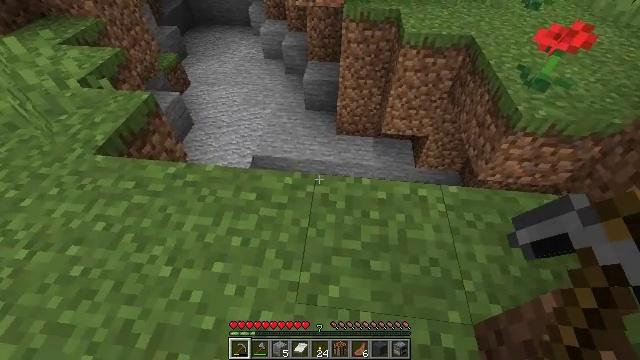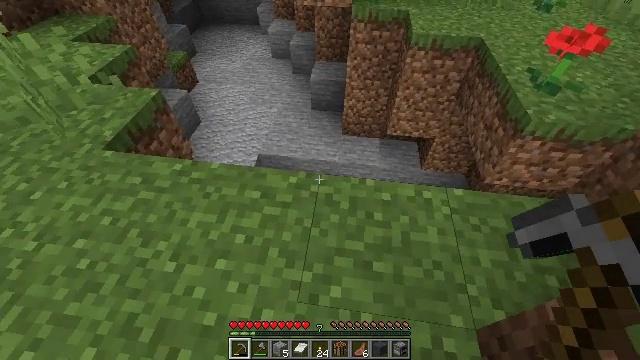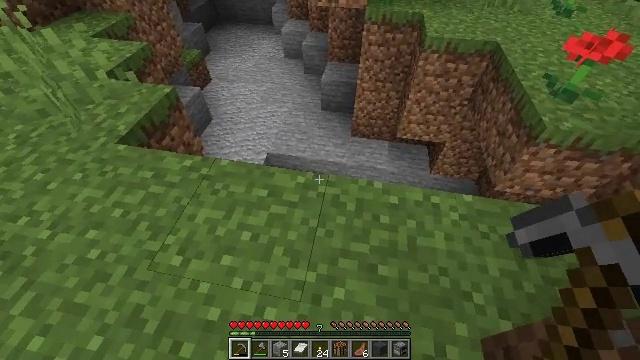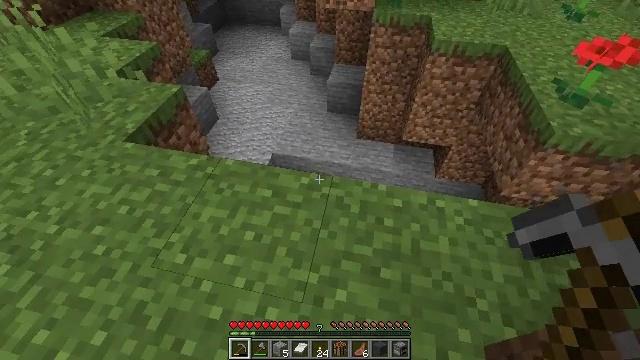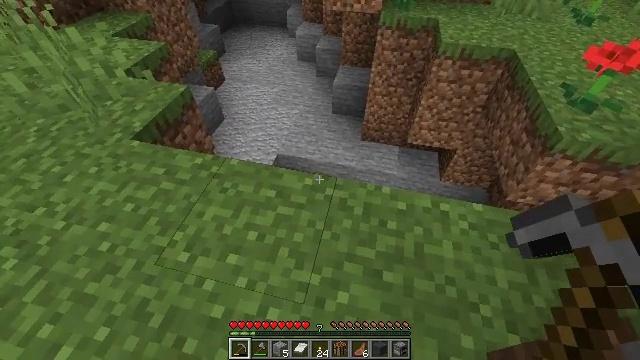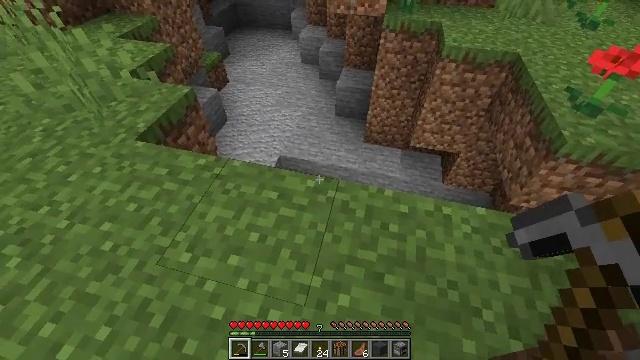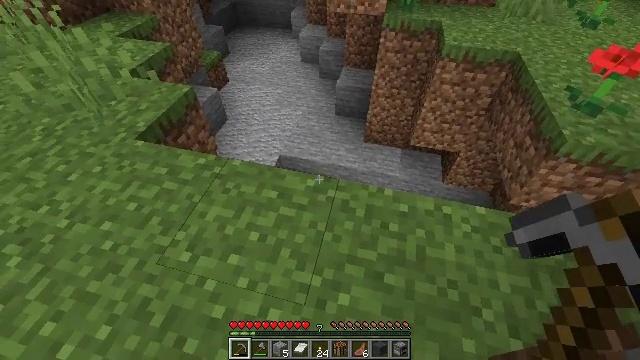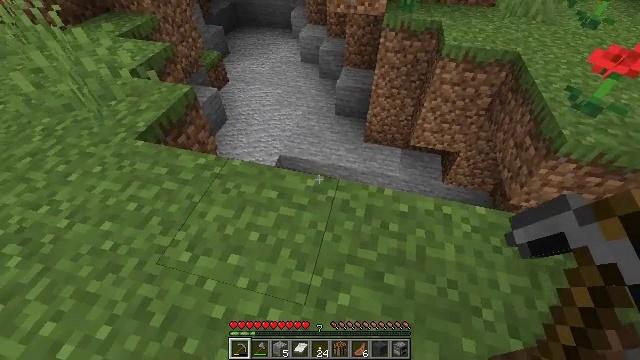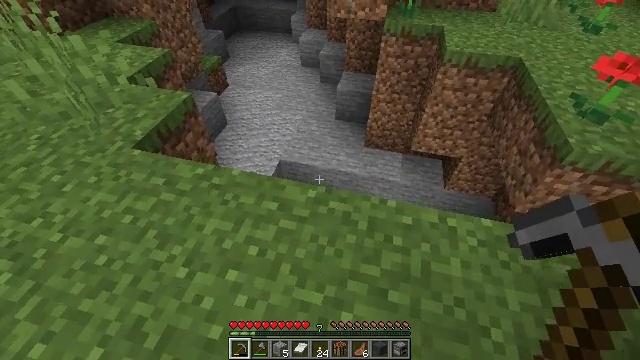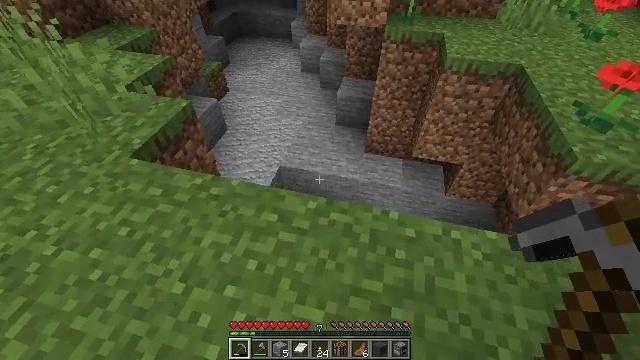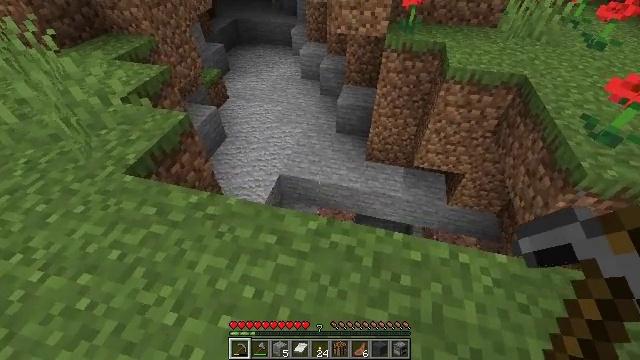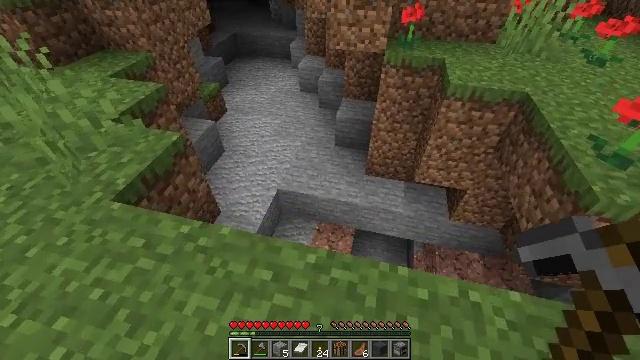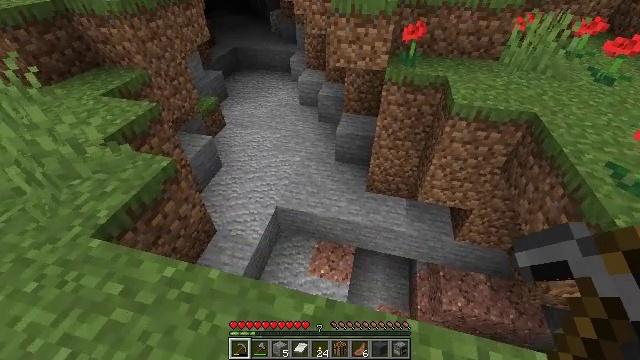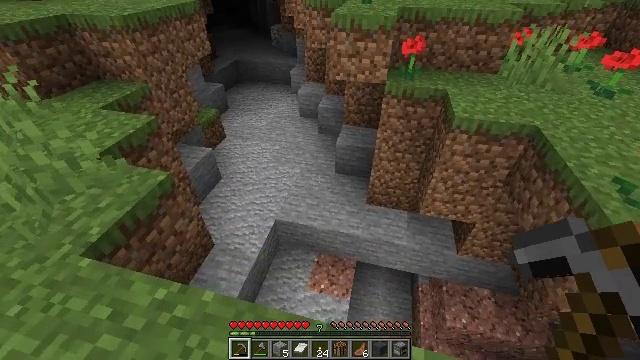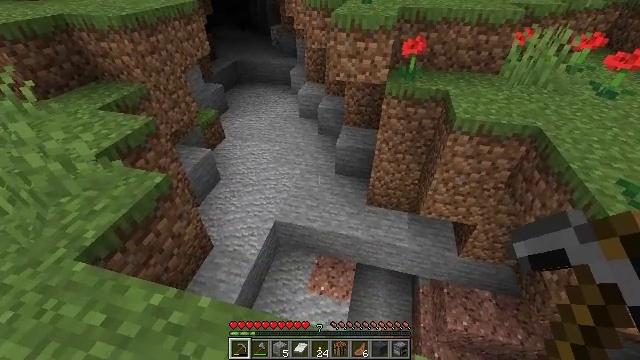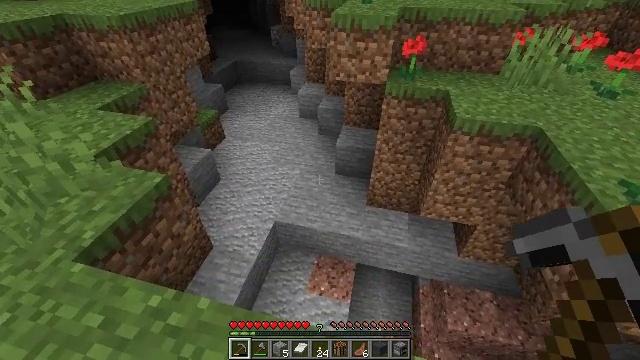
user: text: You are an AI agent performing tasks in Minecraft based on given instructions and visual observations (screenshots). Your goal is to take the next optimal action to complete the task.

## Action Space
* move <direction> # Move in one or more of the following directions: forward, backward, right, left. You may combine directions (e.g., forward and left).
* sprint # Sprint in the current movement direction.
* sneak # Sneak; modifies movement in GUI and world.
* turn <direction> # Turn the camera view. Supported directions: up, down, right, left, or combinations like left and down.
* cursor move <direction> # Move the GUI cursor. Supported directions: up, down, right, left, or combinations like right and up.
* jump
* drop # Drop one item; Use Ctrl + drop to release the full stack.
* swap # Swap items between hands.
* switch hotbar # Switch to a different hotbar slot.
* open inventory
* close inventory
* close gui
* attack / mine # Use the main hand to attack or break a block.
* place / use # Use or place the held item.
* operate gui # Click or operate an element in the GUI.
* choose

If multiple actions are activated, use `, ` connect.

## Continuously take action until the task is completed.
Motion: motion action
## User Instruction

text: Mine the pumpkin from the ground.
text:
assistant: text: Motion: turn left
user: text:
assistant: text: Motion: turn left
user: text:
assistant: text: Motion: turn left
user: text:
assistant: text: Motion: turn left
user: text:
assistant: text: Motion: no_op
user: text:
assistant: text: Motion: no_op
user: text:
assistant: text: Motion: no_op
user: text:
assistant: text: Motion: move forward
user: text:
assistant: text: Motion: move forward
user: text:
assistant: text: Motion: move forward, turn up
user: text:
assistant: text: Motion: move forward, turn up
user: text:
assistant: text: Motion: turn up
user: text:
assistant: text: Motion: turn up
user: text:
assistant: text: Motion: no_op
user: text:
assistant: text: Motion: no_op
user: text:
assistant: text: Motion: no_op
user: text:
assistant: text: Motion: no_op
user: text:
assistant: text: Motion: no_op
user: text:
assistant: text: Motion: no_op
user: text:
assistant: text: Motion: no_op
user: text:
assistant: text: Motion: no_op
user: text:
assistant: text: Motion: turn up
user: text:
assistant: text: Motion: turn left and up
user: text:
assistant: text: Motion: turn left and up
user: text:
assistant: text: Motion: turn left and up
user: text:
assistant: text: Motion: turn left and up
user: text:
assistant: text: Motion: turn left and up
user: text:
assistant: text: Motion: turn up
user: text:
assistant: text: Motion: no_op
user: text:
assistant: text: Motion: no_op